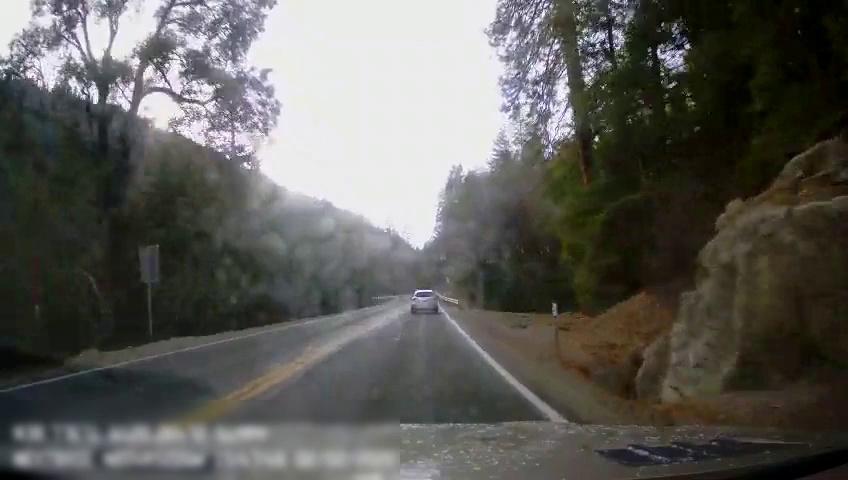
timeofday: Day
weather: Sunny
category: Drivable Space
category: Vehicles | Car
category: Lanes | Opposite Lane
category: Lanes | Current Lane
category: Lanes | Current Lane
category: Lanes | Current Lane